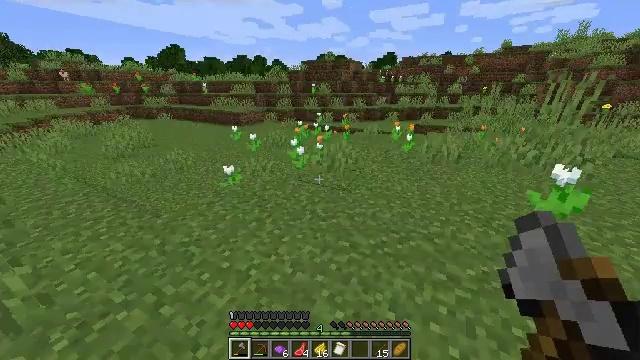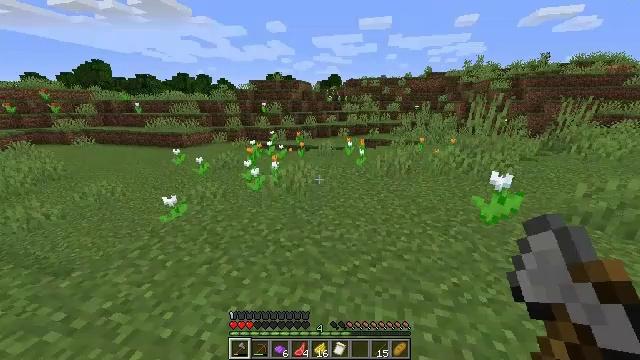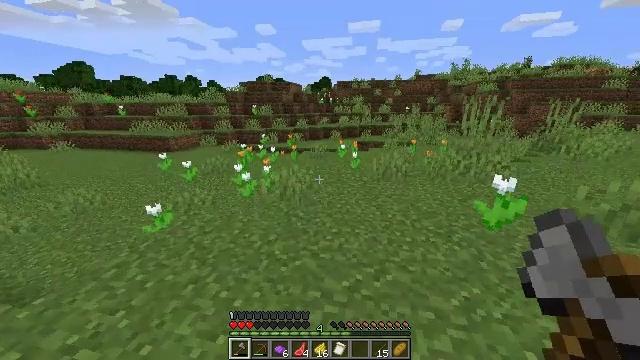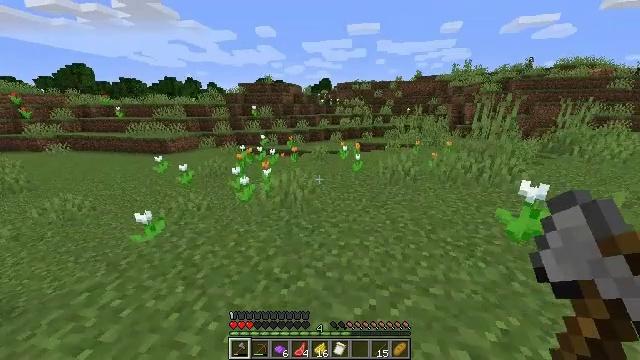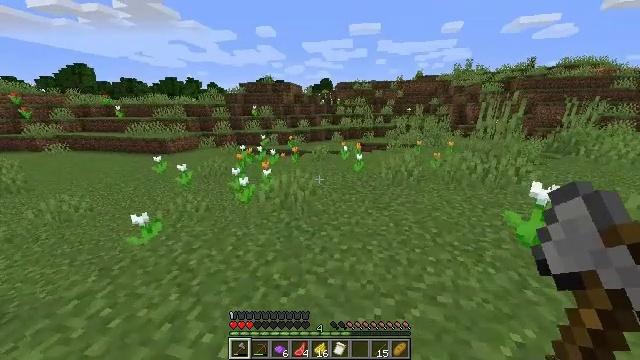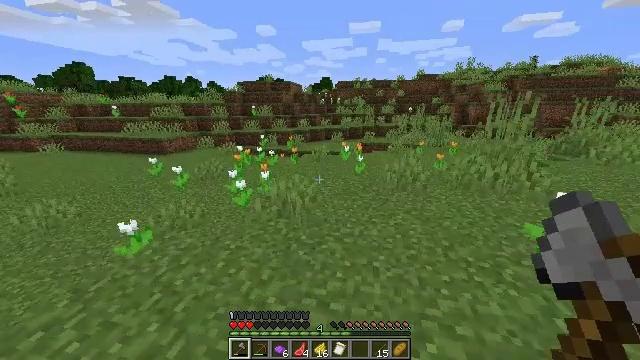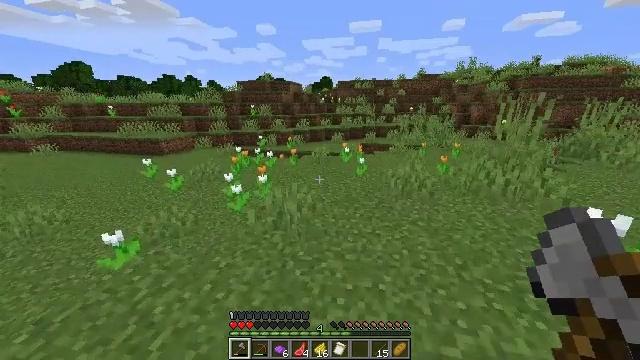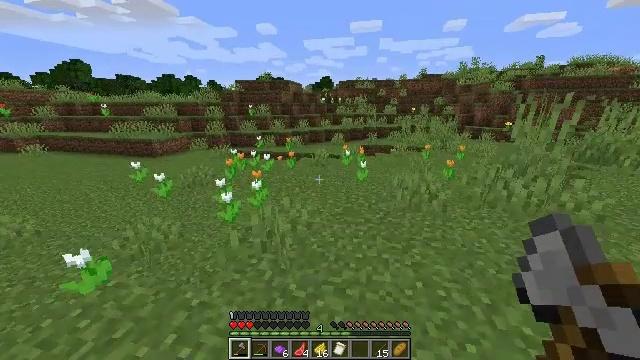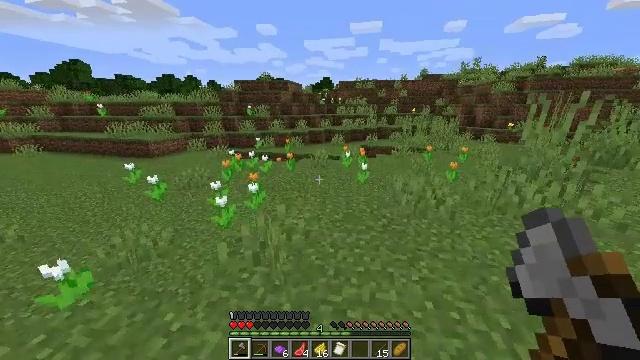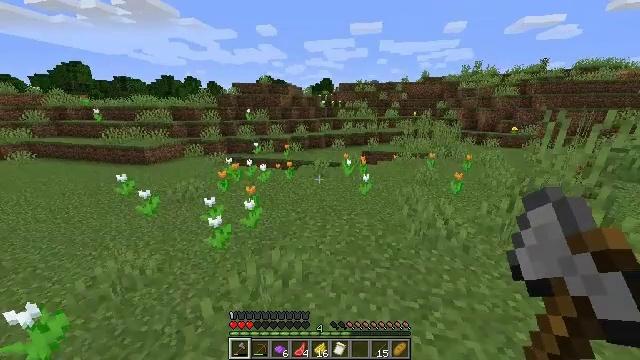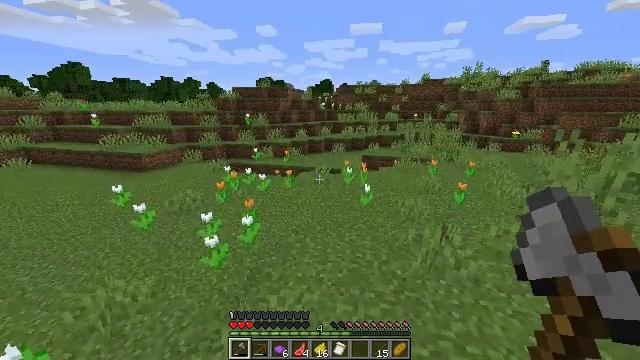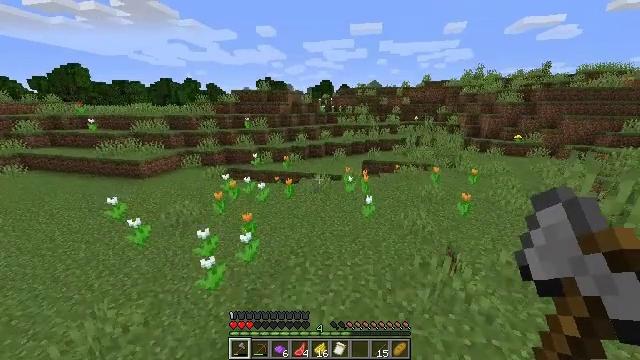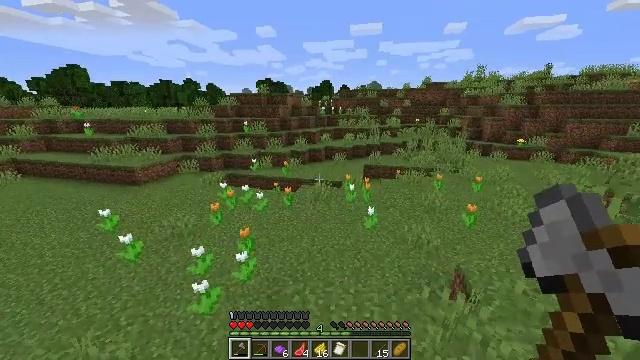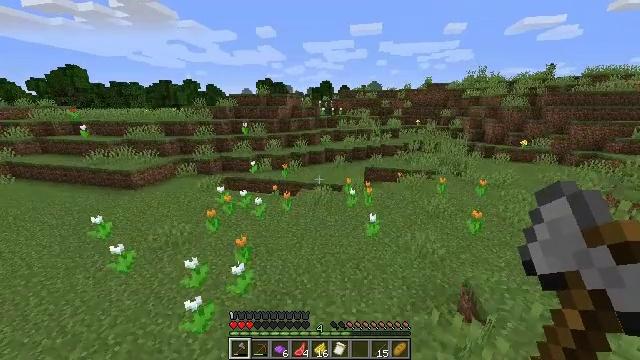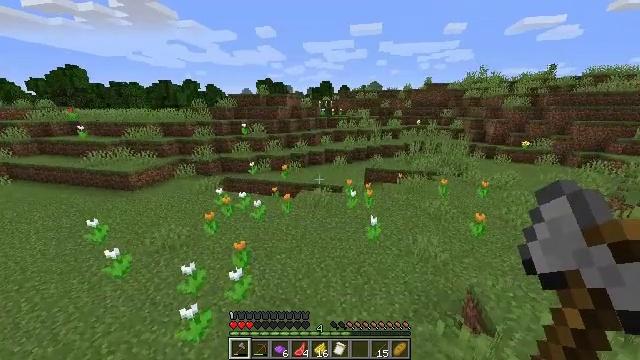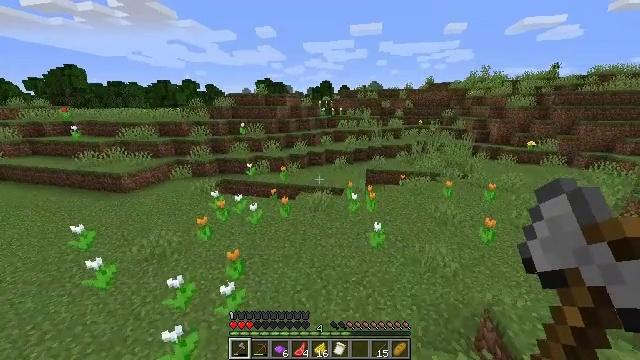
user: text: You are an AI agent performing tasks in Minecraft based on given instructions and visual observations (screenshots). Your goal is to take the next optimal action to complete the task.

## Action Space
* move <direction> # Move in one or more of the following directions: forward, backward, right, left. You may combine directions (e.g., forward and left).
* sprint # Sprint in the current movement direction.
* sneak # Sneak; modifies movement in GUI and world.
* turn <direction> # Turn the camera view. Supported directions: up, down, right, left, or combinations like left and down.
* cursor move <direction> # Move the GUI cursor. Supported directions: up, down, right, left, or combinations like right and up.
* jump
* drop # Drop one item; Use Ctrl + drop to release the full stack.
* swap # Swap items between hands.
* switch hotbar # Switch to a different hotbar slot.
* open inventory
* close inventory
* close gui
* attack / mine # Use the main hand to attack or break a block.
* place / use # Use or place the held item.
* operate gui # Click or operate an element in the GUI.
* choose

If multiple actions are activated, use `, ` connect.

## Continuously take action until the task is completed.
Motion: motion action
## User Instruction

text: Gather the red tulip in the meadow.
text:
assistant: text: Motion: move forward, turn right and up
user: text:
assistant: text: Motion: move forward, turn right
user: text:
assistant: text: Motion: move forward
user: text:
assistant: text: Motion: move forward
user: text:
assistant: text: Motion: move forward
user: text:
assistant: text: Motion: move forward
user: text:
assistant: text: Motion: move forward
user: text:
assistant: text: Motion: move forward
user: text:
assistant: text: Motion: move forward, jump
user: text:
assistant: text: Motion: move forward, jump
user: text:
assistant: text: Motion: move forward, jump
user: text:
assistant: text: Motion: move forward, jump
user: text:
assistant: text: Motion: move forward, jump
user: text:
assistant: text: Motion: move forward
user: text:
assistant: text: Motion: move forward
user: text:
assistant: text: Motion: move forward
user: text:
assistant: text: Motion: move forward, turn left
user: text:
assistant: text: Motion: move forward, turn left
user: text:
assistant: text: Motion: move forward, turn left and up
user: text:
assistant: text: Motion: move forward, turn left and up
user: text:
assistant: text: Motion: move forward
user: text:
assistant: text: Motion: move forward
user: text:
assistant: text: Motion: move forward
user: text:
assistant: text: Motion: move forward, jump
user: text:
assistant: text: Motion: move forward, jump
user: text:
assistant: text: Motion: move forward, jump
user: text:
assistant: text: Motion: move forward
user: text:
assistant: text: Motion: move forward
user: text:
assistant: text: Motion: move forward
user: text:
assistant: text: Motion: move forward